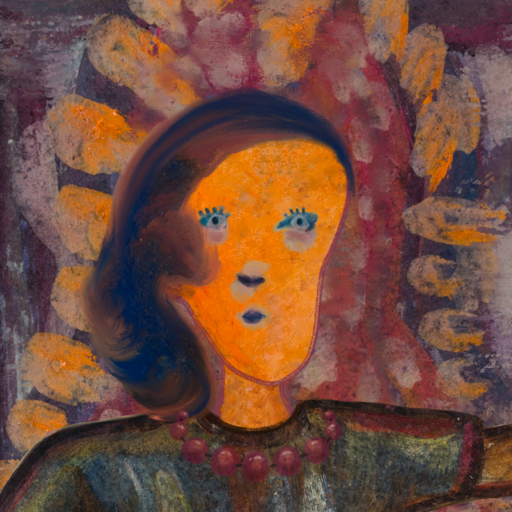
Background: Doll, Head And Neck Front: Hypocrite, Face Front: Hill_Girl, Bust: Mosgoul, Hair Front: Mother_And_Son_Son, Head Accessory: Blank, Second Necklace: Blank, Necklace: Irani_2, Baby: Blank